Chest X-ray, PA view. Patient: 64 years old, sex F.
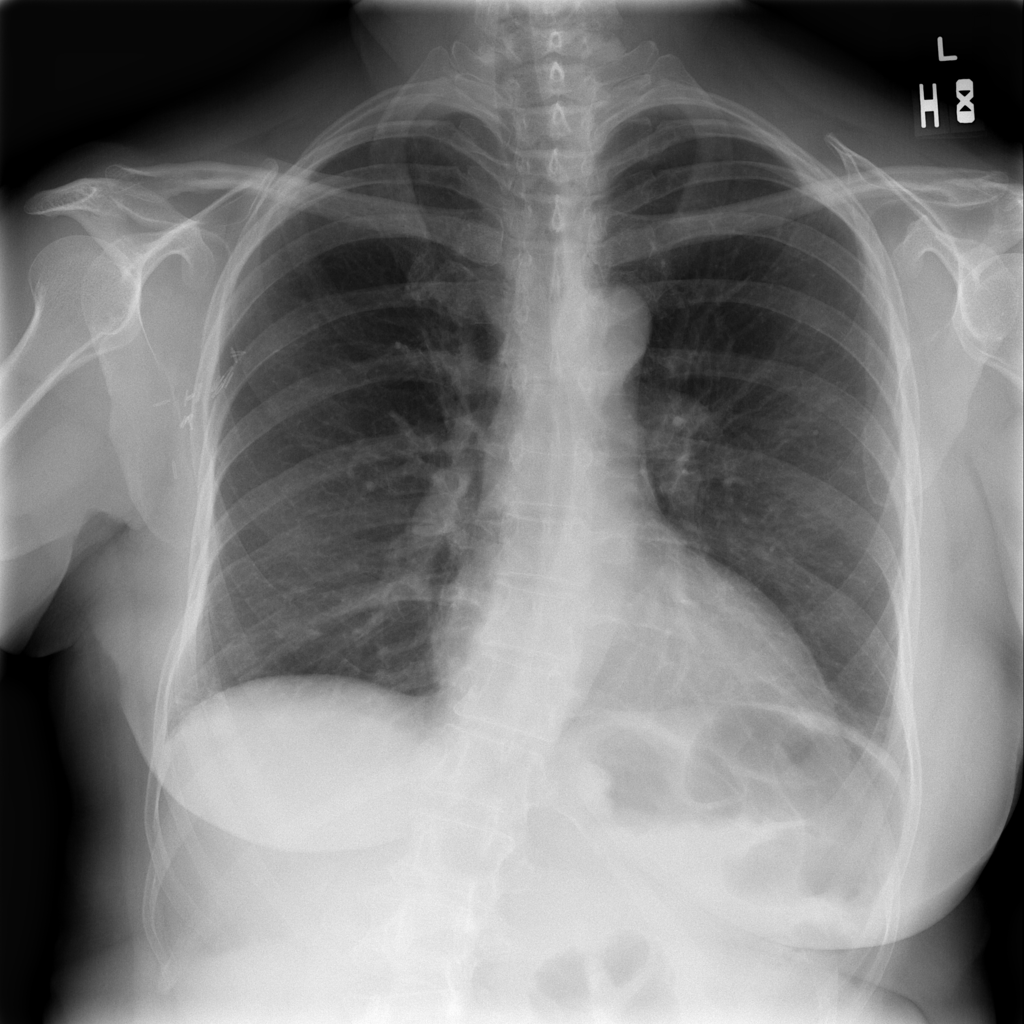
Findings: No Finding